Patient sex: M
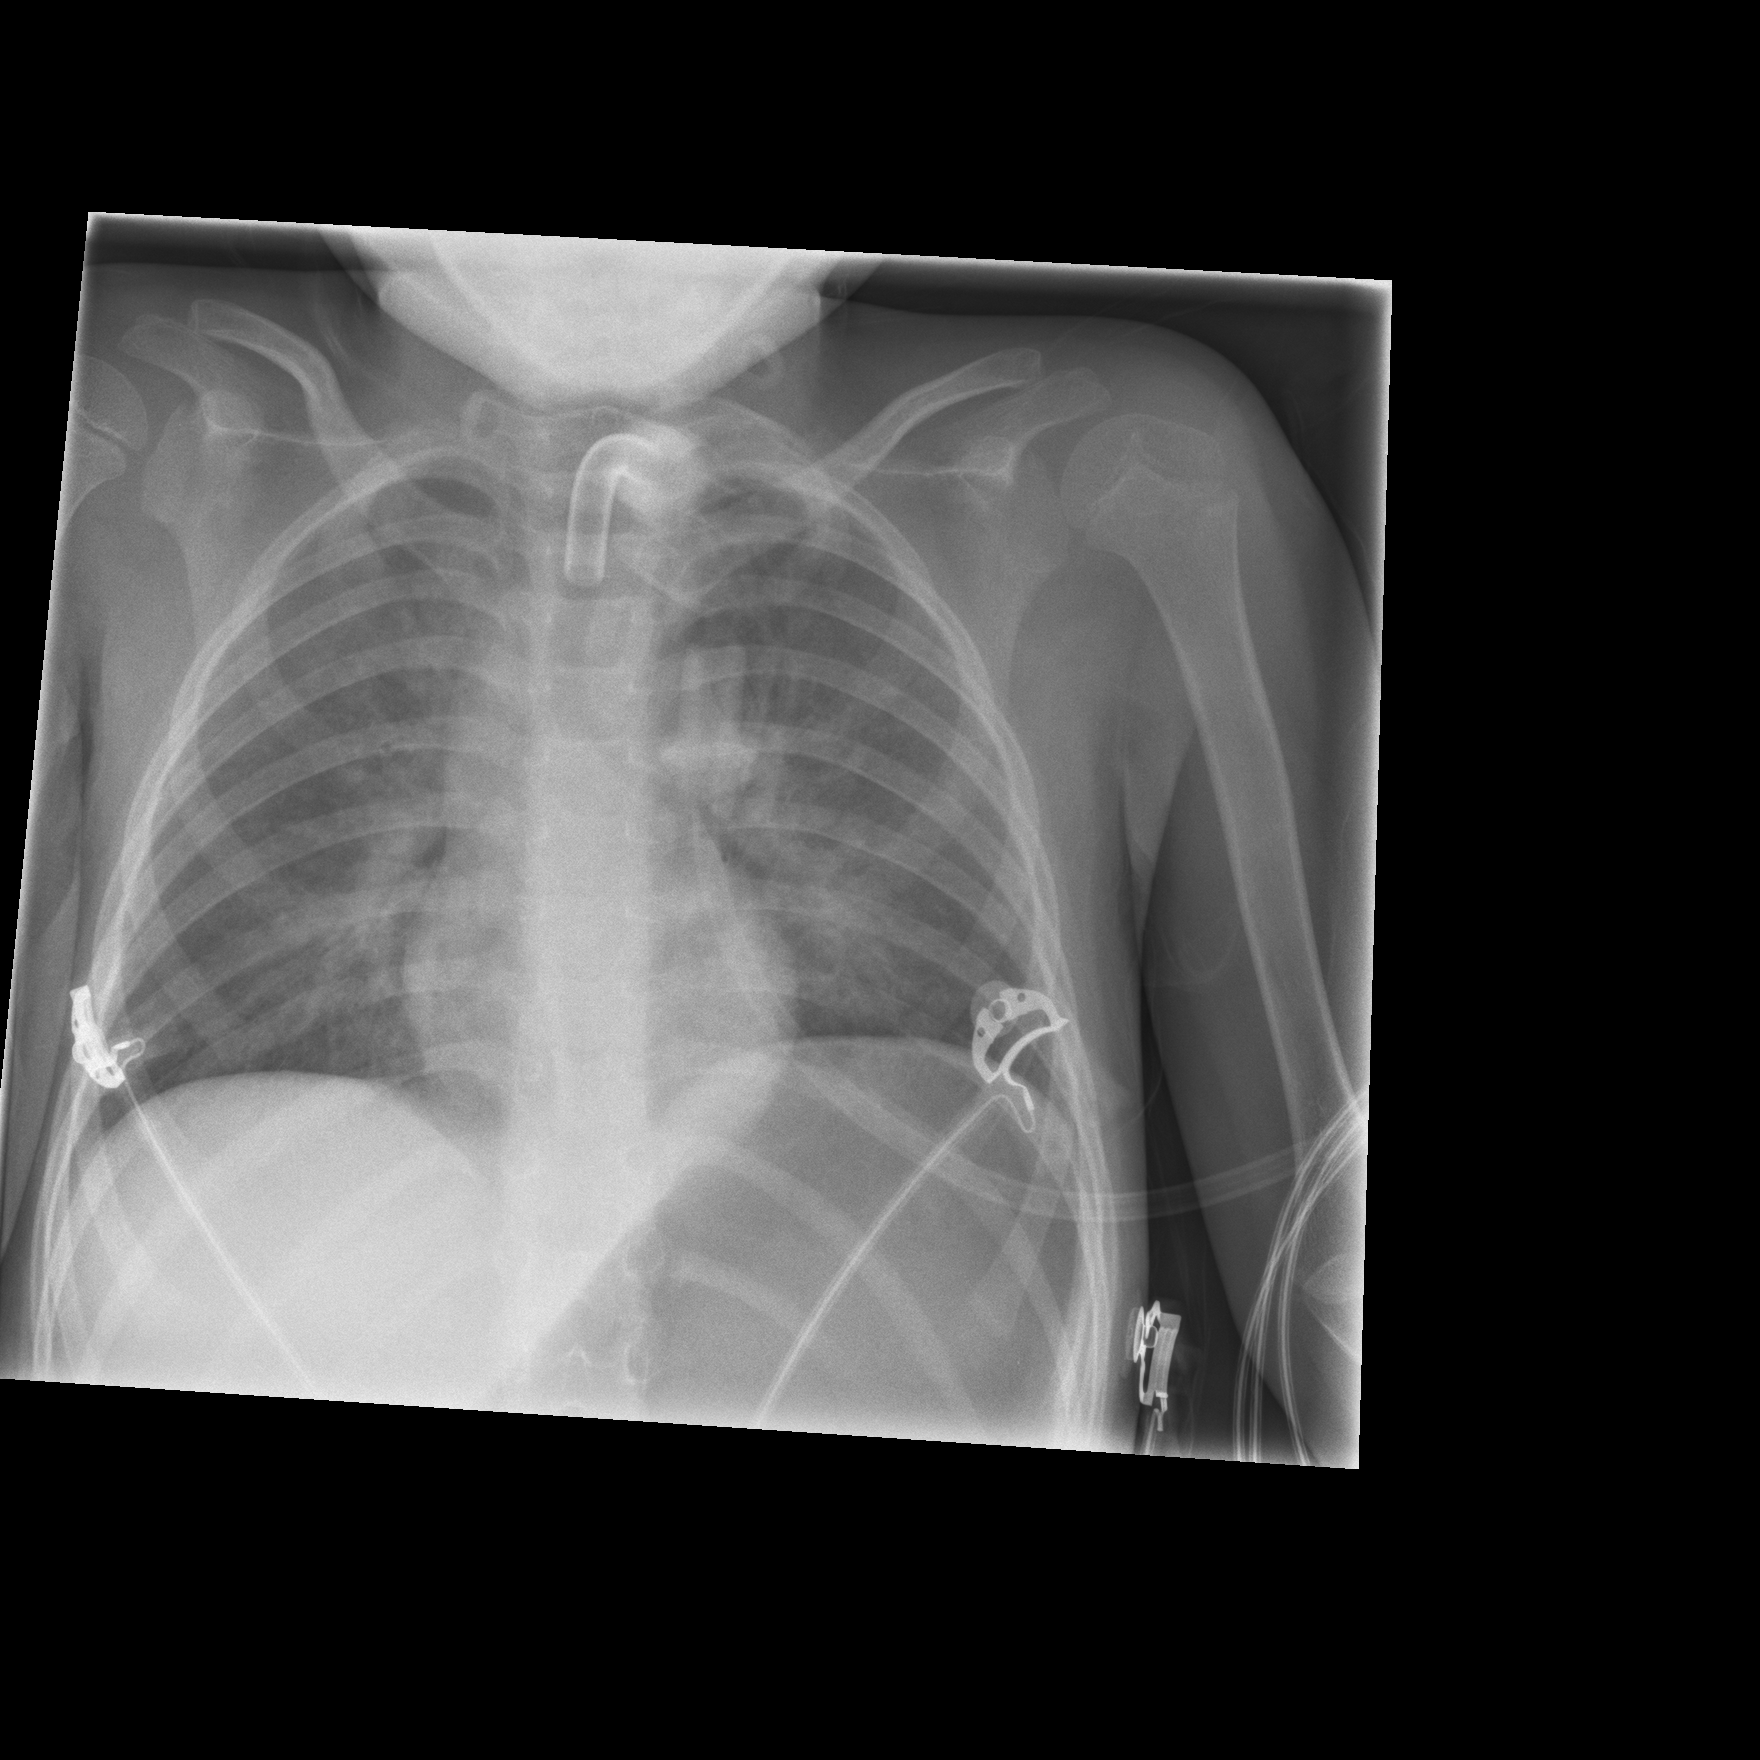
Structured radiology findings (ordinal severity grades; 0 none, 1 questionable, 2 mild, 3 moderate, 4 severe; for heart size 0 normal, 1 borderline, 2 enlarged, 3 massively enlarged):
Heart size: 0
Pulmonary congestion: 0
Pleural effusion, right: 0
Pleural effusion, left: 0
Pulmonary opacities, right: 1
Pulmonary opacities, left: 2
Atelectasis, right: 0
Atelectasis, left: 0